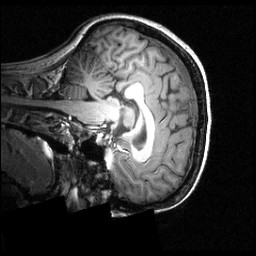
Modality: T1w
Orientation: sagittal
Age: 24
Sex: female
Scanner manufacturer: siemens
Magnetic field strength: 3.951 T
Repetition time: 1.5 s
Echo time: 0.00335 s